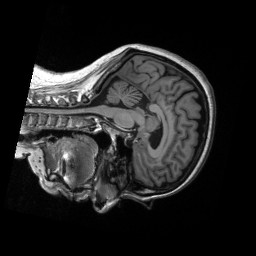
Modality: T1w
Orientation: sagittal
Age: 59
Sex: female
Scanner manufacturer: siemens
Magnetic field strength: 3 T
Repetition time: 2.53 s
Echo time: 0.00221 s